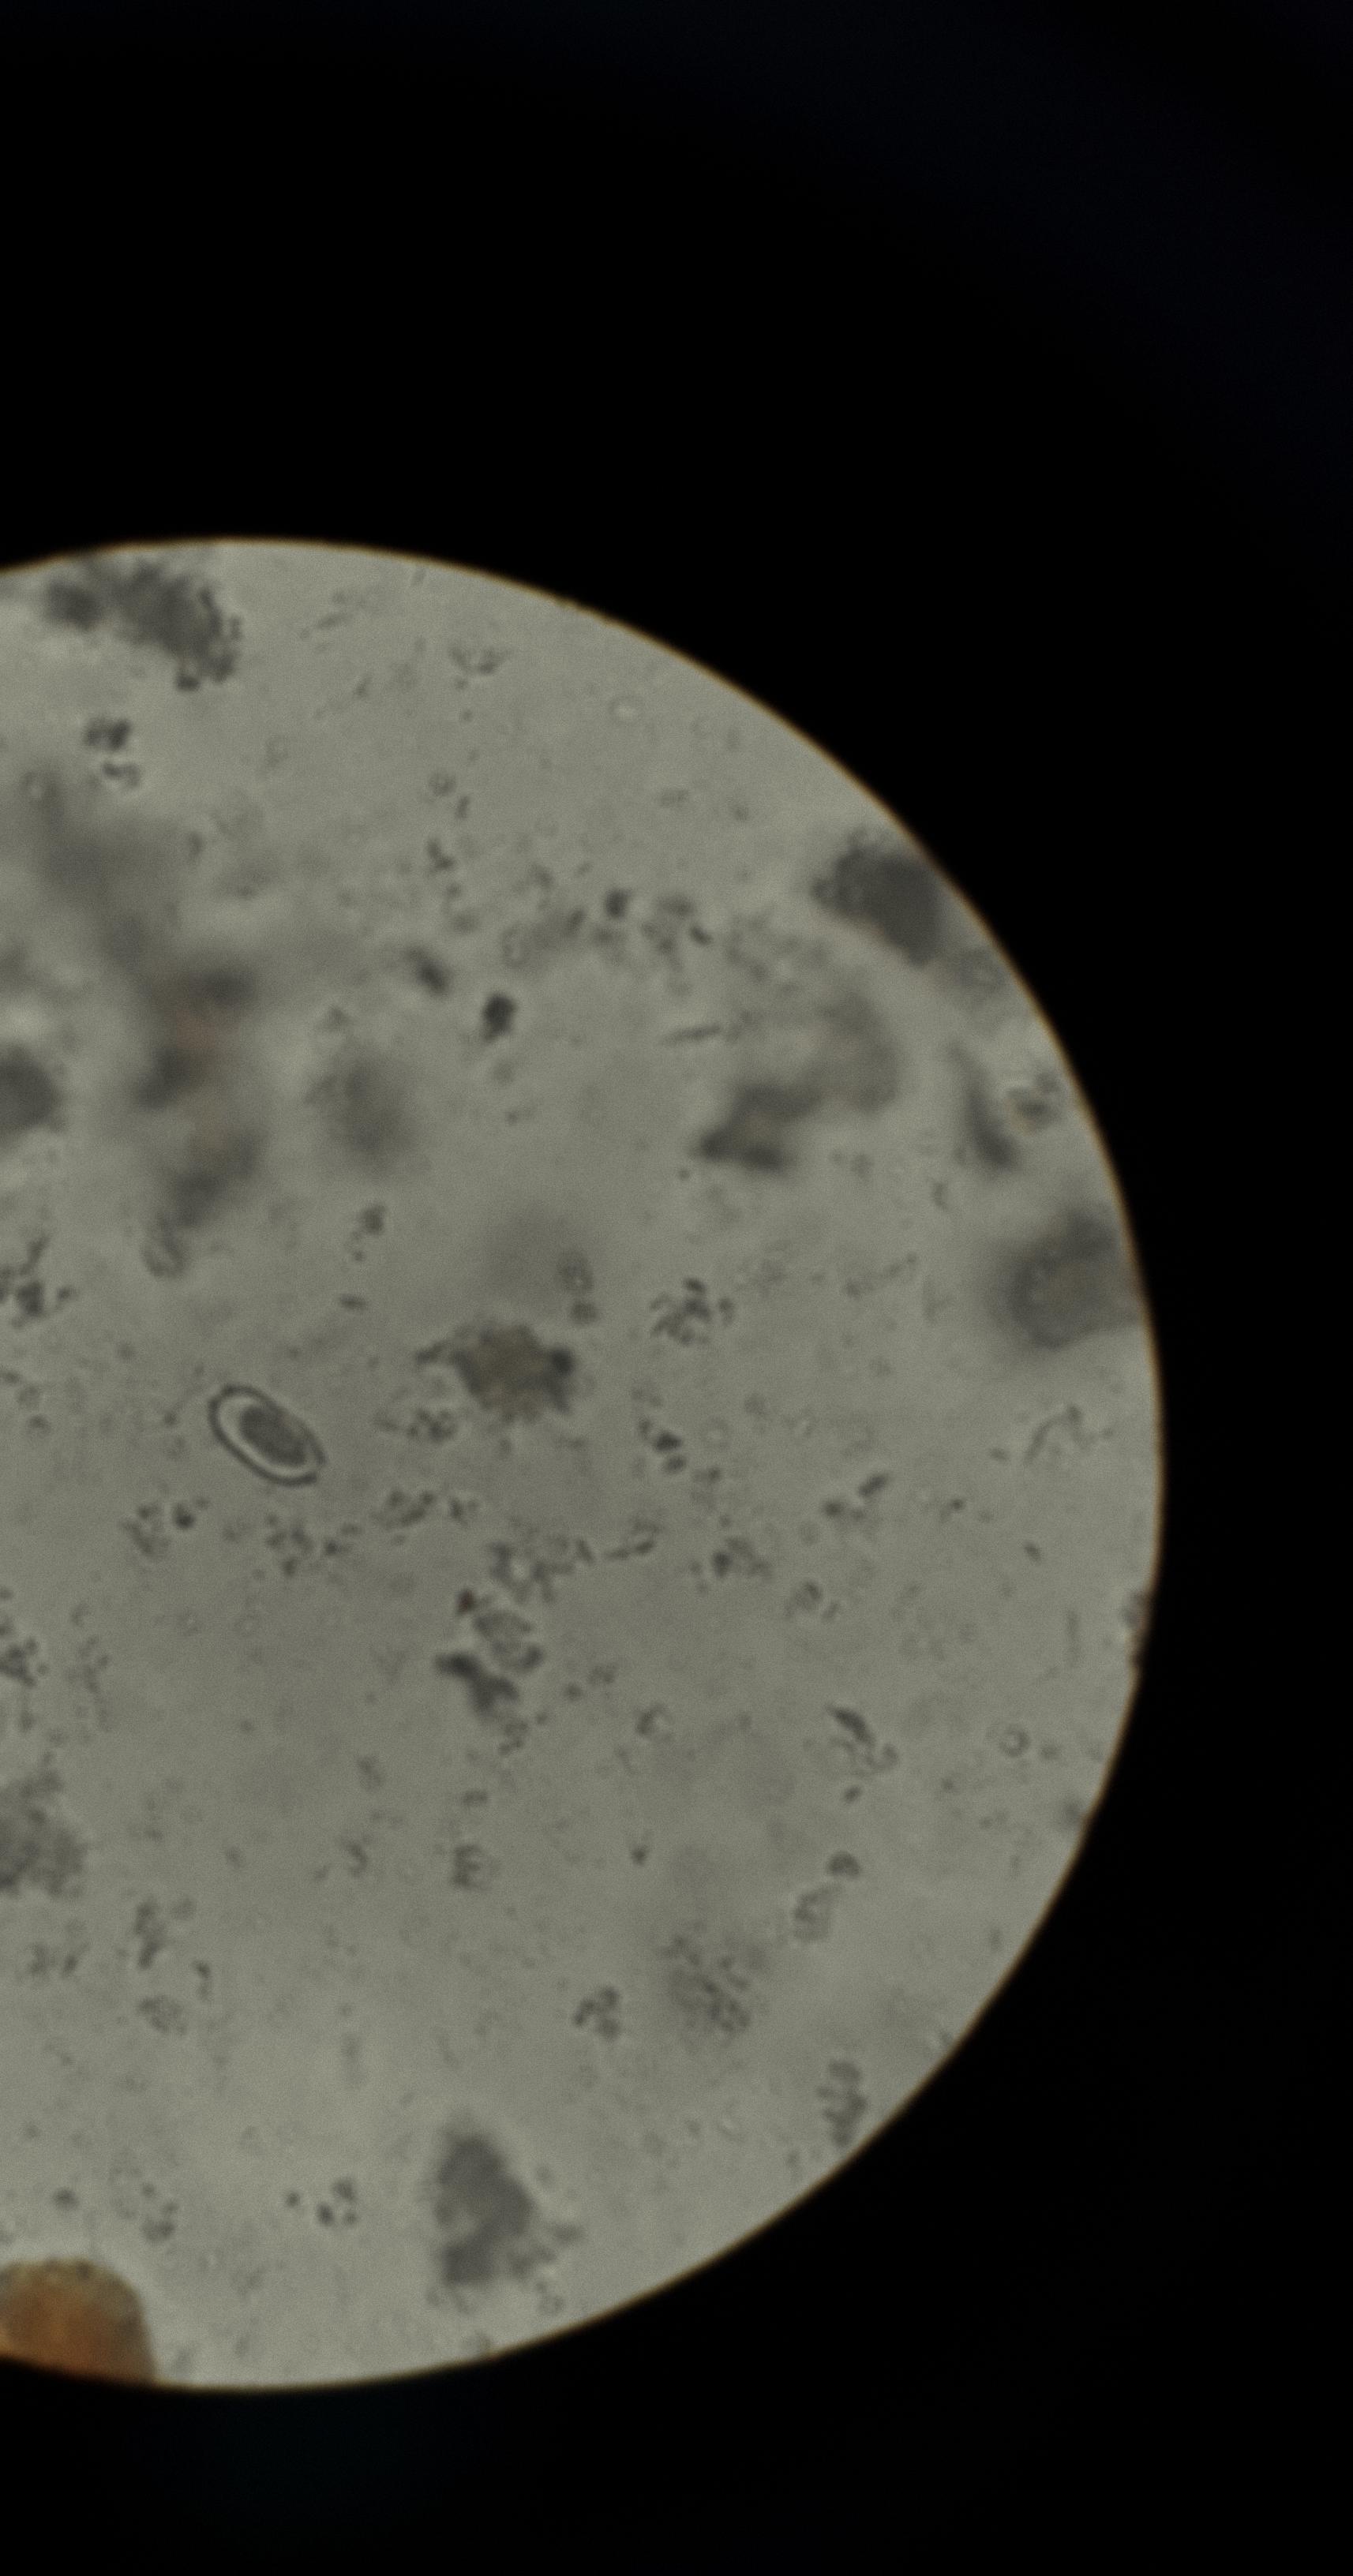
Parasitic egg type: Capillaria philippinensis